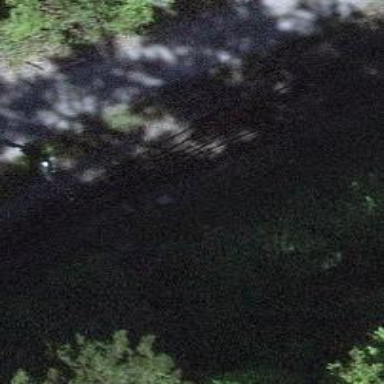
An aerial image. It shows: Railway switch.